Question: I am currently working on a component that is supposed to display multiple forms in this manner :

By clicking on the "+" or "-" button, you can add or remove forms.
I tried to differentiate the "name" of each by using the index of my *ngFor, but it doesn't seems to work. Writing in one input field will display the data in every field of the column. However, only the data of the last field will be modified. Basically it looks like when I add a new form (index = i) all the other ones get replaced by the new form[i].
Here is my code :
'''
import { Component, OnInit } from '@angular/core';
import { FormControl, FormGroup } from '@angular/forms';
import { LogService } from 'src/app/core/log.service';
import { Declaration } from '../declaration.model';
@Component({
selector: 'confidential-input-table',
templateUrl: './input-table.component.html',
styleUrls: ['./input-table.component.scss']
})
export class InputTableComponent extends DynBaseComponent implements OnInit {
declaration = new Declaration();
dataArray : any[] = [];
constructor(
protected logger : LogService
) {
super(logger)
}
ngOnInit(): void {
this.declaration = new Declaration();
this.dataArray.push(this.declaration);
}
public onsubmit():void{
console.log(this.dataArray);
}
public addForm(){
this.declaration = new Declaration();
this.dataArray.push(this.declaration);
}
public removeForm(index : number){
this.dataArray.splice(index);
}
}
'''
'''
<form (ngSubmit)="onsubmit()">
<div class="containerForm">
<div class="rowForm" *ngFor="let obj of dataArray; let i=index">
<div class="groupForm">
<label>Emballage{{i}}</label>
<input type="text" class="controlForm" name="emballage{{i}}" [(ngModel)]="declaration.emballage">
</div>
<div class="groupForm">
<label>Description</label>
<input type="text" class="controlForm" name="description{{i}}" [(ngModel)]="declaration.description">
</div>
<div class="groupForm">
<label>Quantite</label>
<input type="text" class="controlForm" name="qte{{i}}" [(ngModel)]="declaration.qte">
</div>
<div class="groupForm2" *ngIf="i!=0">
<span (click)="removeForm(i)" class="btnRemove" >-</span>
</div>
</div>
<span (click)="addForm()" class="btnAdd">+</span>
<button class="btnSubmit">Submit</button>
</div>
</form>
'''
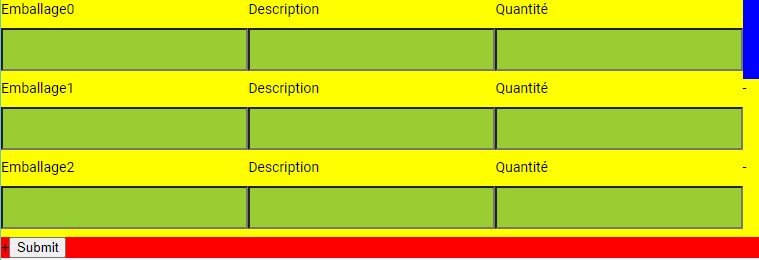
Answer: You are using the same instance , you dont need to declare it anyway.
To fix it, you can try something like :
:
'''
ngOnInit(): void {
this.dataArray.push(new Declaration());
}
public addForm(){
this.dataArray.push(new Declaration());
}
'''
:
'''
<form (ngSubmit)="onsubmit()">
<div class="containerForm">
<div class="rowForm" *ngFor="let obj of dataArray; let i=index">
<div class="groupForm">
<label>Emballage{{i}}</label>
<input type="text" class="controlForm" name="emballage{{i}}" [(ngModel)]="obj.emballage">
</div>
<div class="groupForm">
<label>Description</label>
<input type="text" class="controlForm" name="description{{i}}" [(ngModel)]="obj.description">
</div>
<div class="groupForm">
<label>Quantite</label>
<input type="text" class="controlForm" name="qte{{i}}" [(ngModel)]="obj.qte">
</div>
<div class="groupForm2" *ngIf="i!=0">
<span (click)="removeForm(i)" class="btnRemove" >-</span>
</div>
</div>
<span (click)="addForm()" class="btnAdd">+</span>
<button class="btnSubmit">Submit</button>
</div>
</form>
'''